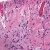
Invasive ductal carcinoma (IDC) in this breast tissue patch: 0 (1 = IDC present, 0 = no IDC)